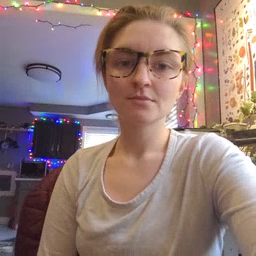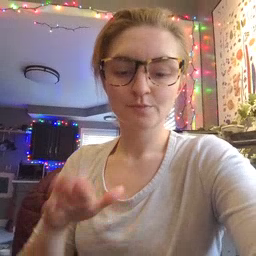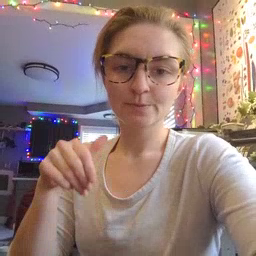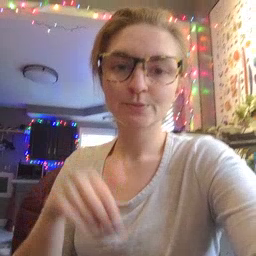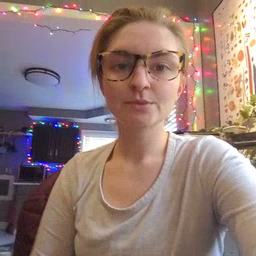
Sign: jeans